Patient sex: M
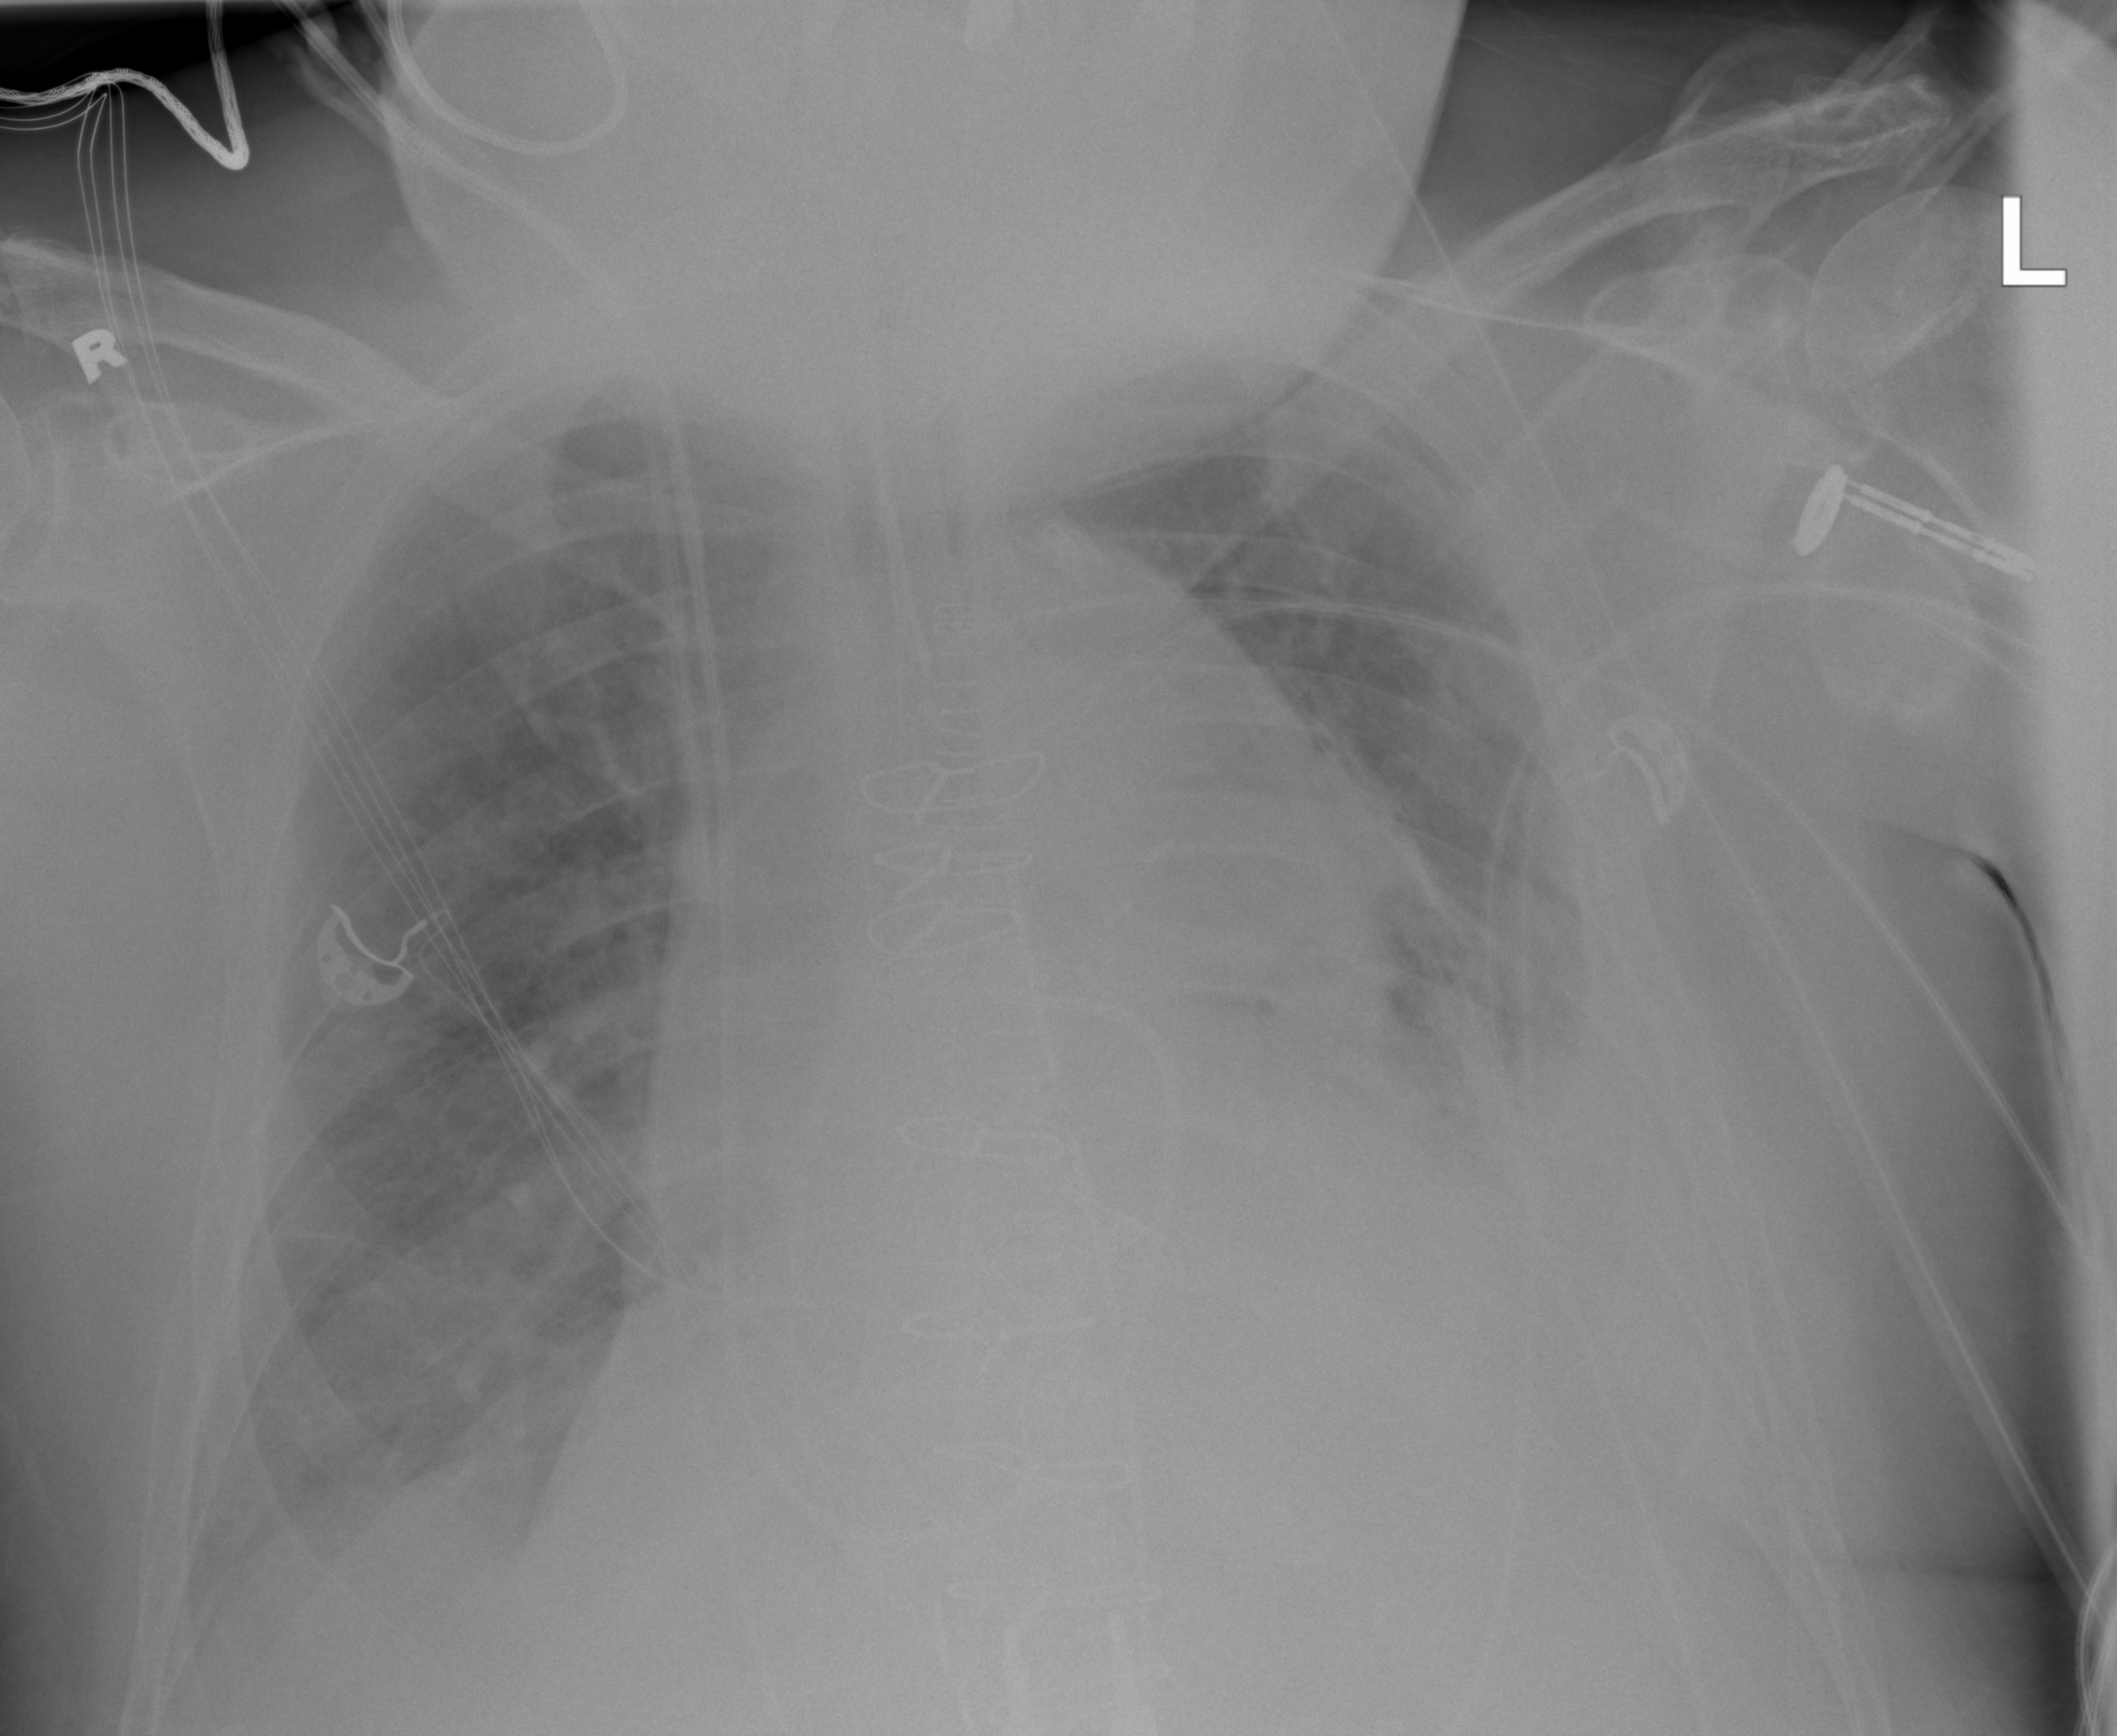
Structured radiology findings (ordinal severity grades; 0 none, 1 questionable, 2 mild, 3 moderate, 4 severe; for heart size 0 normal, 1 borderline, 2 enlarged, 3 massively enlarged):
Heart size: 3
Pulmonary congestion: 2
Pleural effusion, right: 2
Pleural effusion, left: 3
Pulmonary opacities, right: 0
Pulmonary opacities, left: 2
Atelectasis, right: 2
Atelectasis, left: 3